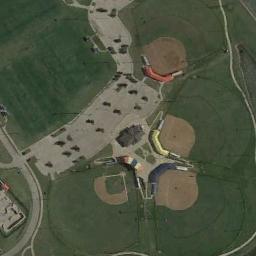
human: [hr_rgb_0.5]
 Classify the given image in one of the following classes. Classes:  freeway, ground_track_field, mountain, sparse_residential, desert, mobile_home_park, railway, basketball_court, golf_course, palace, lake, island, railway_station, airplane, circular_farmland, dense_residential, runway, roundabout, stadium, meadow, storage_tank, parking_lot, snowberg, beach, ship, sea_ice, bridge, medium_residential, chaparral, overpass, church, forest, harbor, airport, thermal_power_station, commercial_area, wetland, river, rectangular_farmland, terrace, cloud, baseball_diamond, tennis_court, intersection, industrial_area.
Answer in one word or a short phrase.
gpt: baseball_diamond